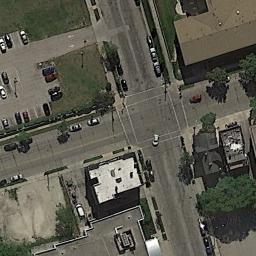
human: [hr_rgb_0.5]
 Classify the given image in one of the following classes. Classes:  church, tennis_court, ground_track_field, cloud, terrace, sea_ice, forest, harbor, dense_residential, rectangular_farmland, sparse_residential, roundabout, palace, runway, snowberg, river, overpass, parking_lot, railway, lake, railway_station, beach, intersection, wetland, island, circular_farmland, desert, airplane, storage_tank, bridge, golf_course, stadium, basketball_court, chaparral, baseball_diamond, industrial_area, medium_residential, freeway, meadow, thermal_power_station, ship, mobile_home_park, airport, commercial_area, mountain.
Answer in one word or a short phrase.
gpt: intersection